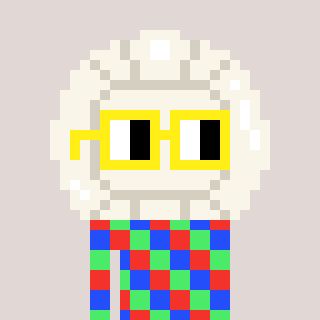
a pixel art character with square yellow glasses, a volleyball-shaped head and a slimegreen-colored body on a warm background